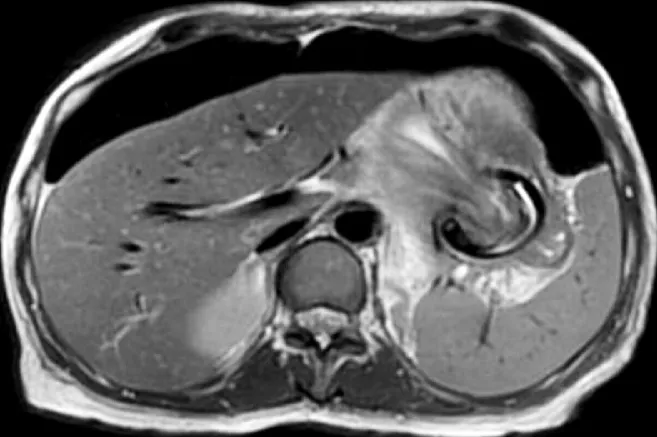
A subsequent Multi Sequential Multiplanar (MRI) of abdomen confirmed gastric band migrated inferiorly causing dilating of stomach funds with small erosions.
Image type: radiology (mri)